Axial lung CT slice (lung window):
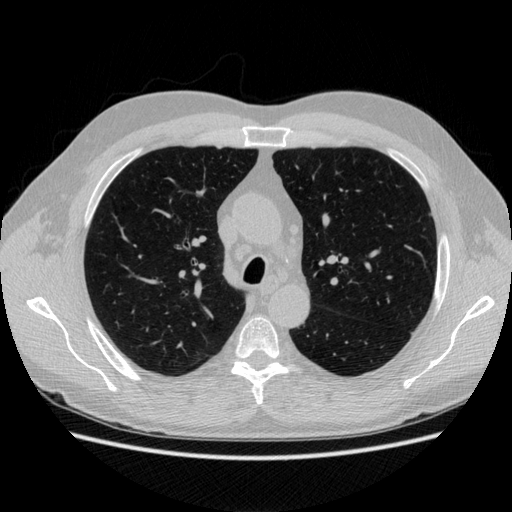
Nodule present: no